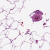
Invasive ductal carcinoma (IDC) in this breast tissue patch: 0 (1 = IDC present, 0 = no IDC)